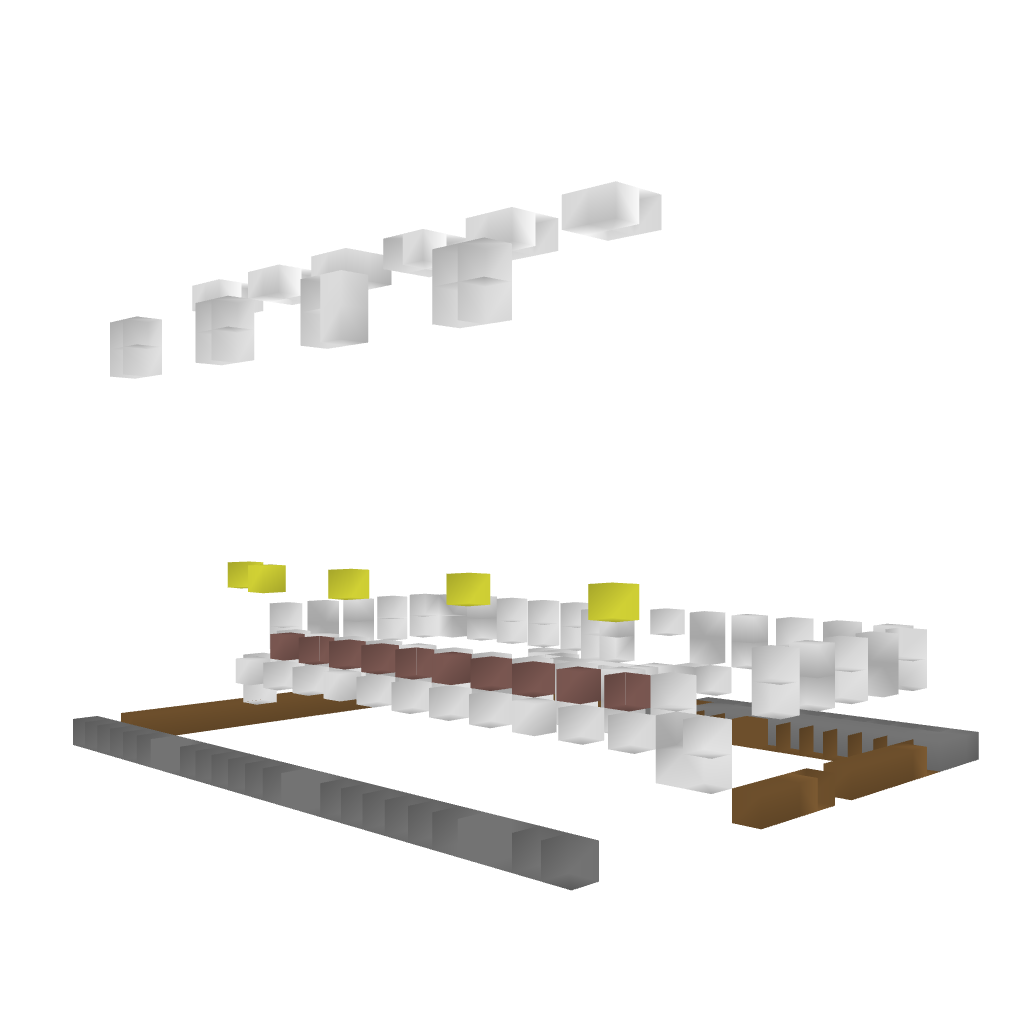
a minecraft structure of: Bank with Quartz bad low quality